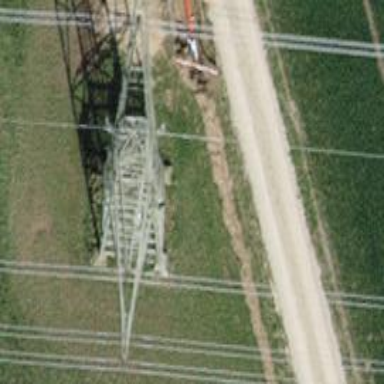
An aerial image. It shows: Towering power structure.